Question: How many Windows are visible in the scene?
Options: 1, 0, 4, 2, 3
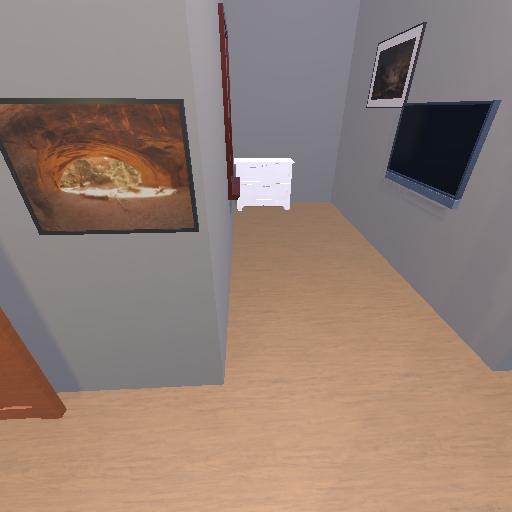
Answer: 1